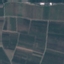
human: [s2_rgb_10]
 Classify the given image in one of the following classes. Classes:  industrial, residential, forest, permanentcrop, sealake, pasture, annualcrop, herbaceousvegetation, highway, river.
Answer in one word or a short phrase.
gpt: PermanentCrop